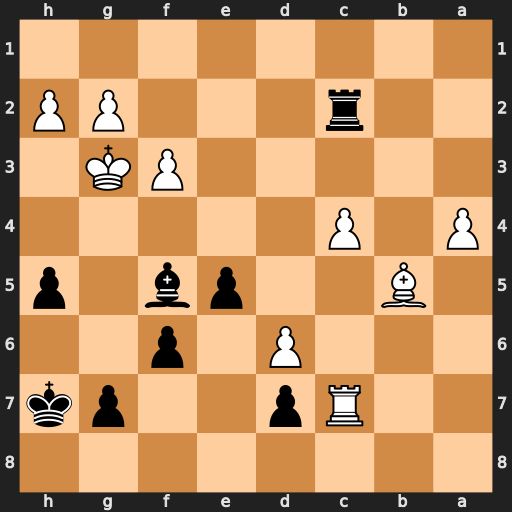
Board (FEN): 8/2Rp2pk/3P1p2/1B2pb1p/P1P5/5PK1/2r3PP/8
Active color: b
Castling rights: -
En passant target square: -
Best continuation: h4+ Kxh4 Rxg2